Frequency: 70000
Velocity: 0,217
Power: 42,2
Pulse duration: 0,0000001
Pass count: 1
Magnification: 10
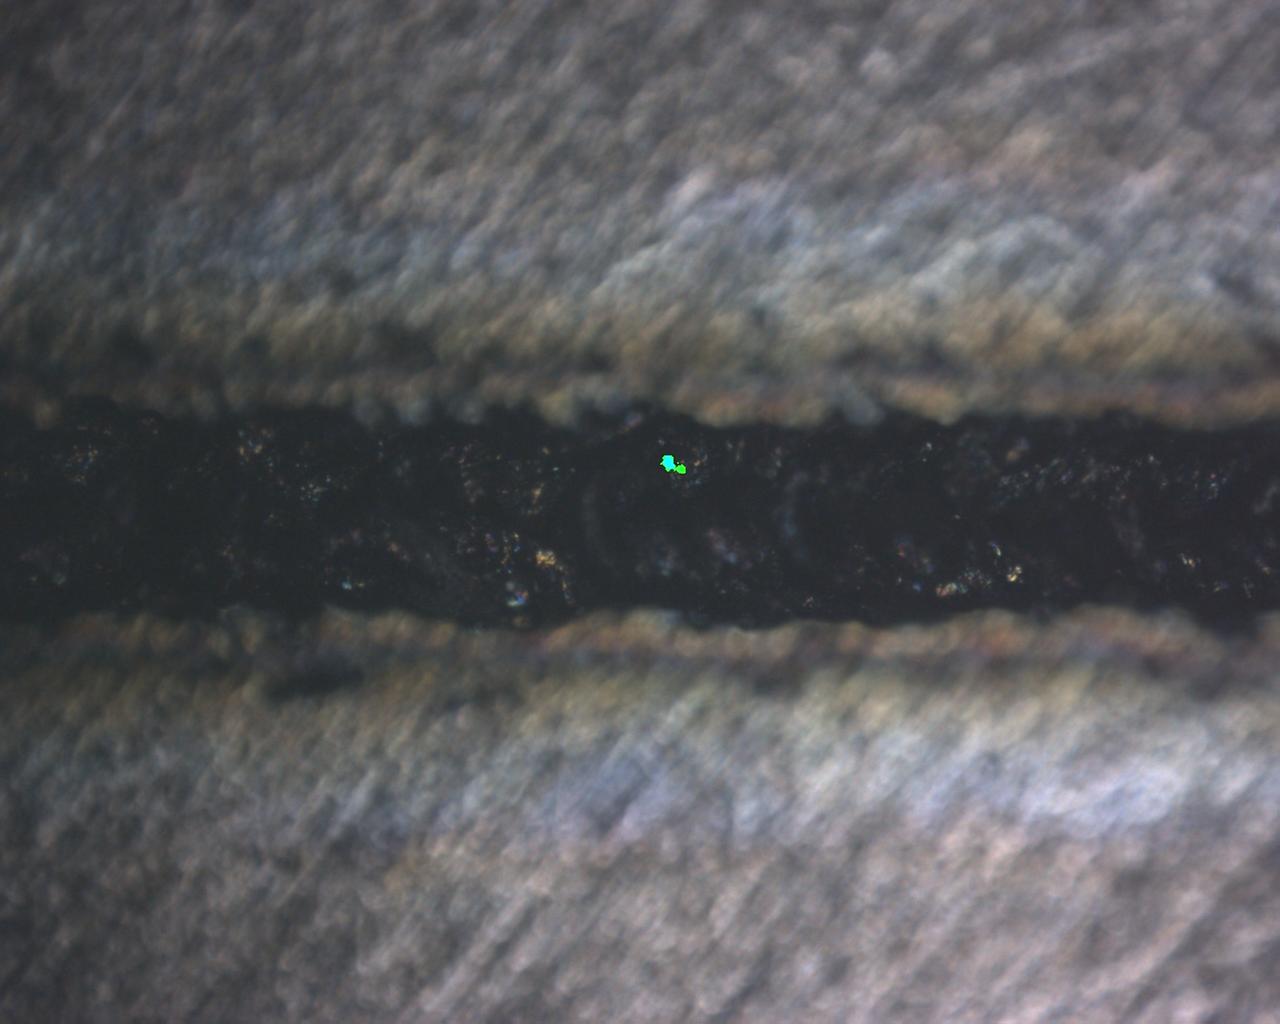
Measured width: 116.5368
Other width: 94.2896